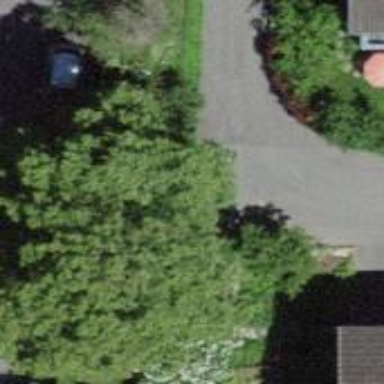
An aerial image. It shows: Residential road.